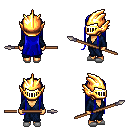
a pixel art fantasy rpg character, female body template, human, tanned skin, blue robe, red pants, blue extra-long hairstyle, gold helm, white slippers, spear, four views (front, back, left, right), 2x2 character sprite sheet, small pixel art, hard edges, no anti-aliasing